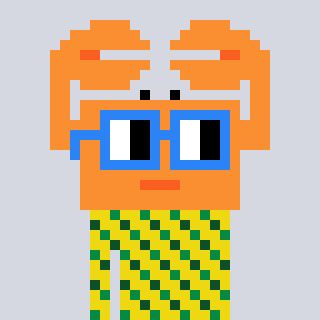
a pixel art character with square blue glasses, a crab-shaped head and a yellow-colored body on a cool background